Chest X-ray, PA view. Patient: 52 years old, sex M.
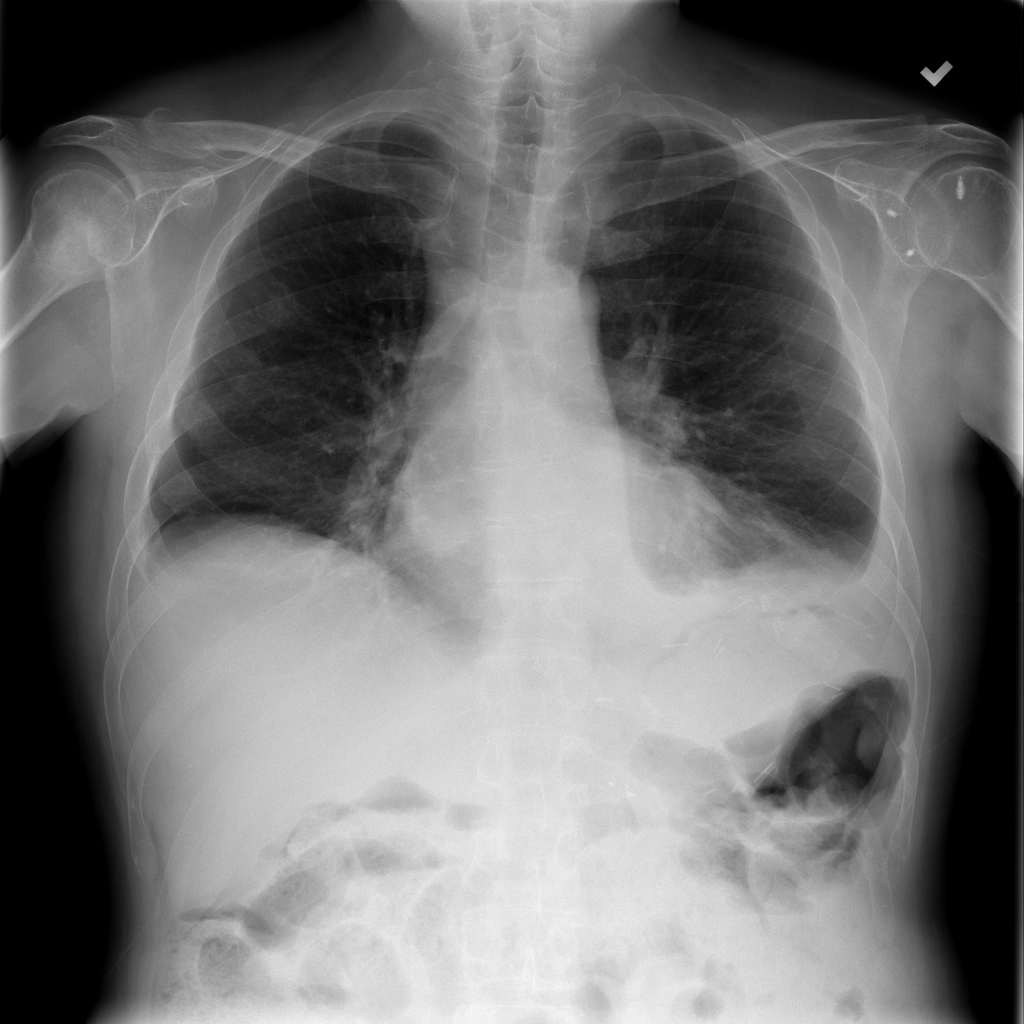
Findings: Atelectasis, Effusion, Infiltration